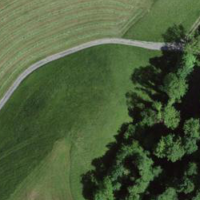
EUNIS habitat code: 52
Species observed at this site:
Veronica chamaedrys